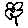
Label: flower